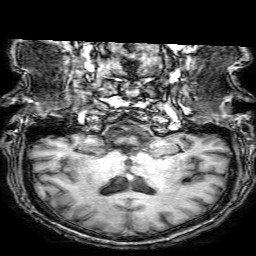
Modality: T1w
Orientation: sagittal
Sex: male
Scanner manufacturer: philips
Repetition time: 0.008175 s
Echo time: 0.00376 s